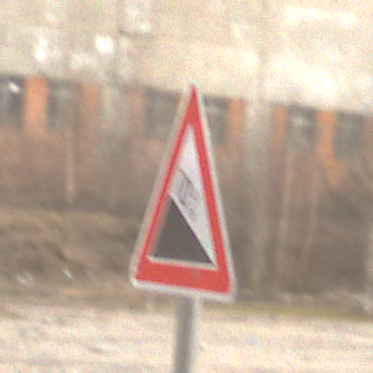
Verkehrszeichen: Gefaelle10
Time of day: MorningAfternoon
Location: Outdoor (Nature)
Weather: PartlyCloudy
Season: Winter
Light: Natural